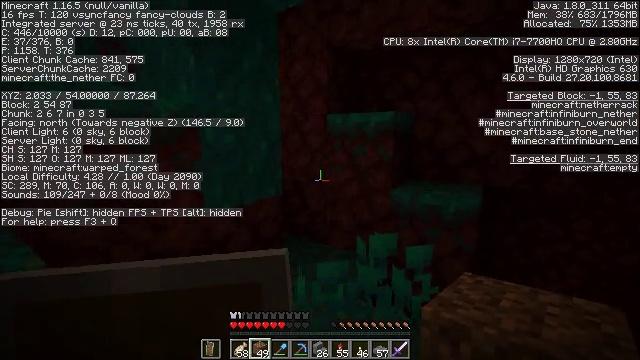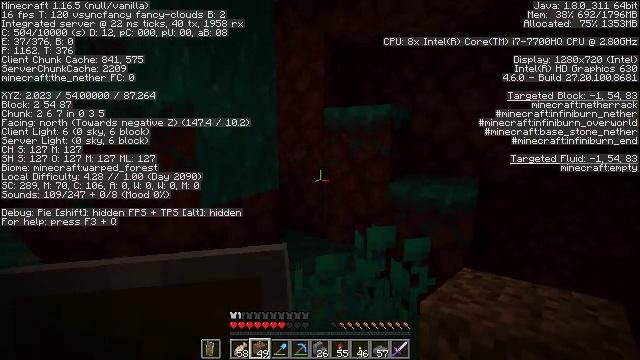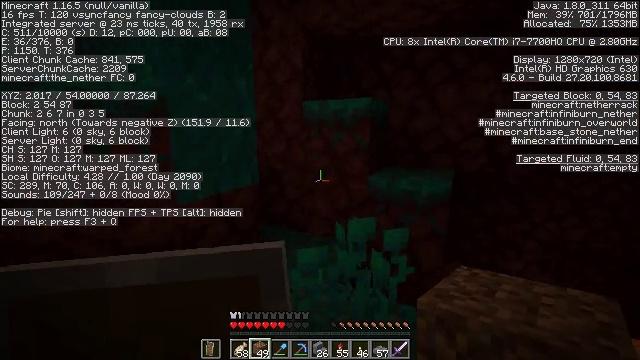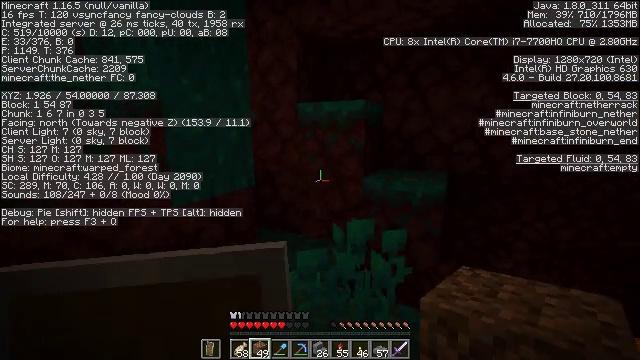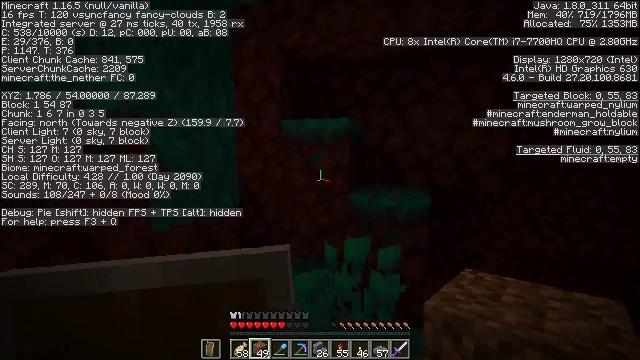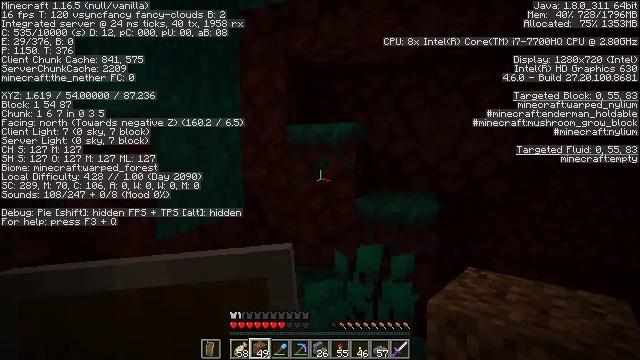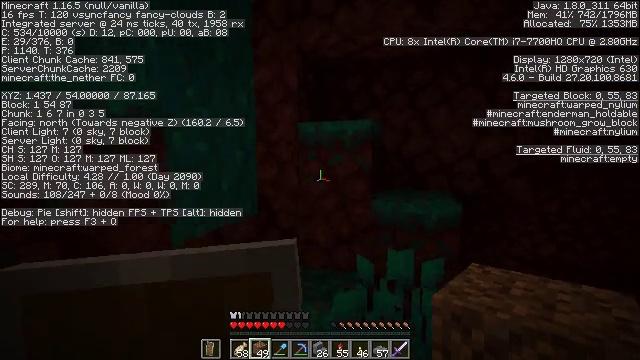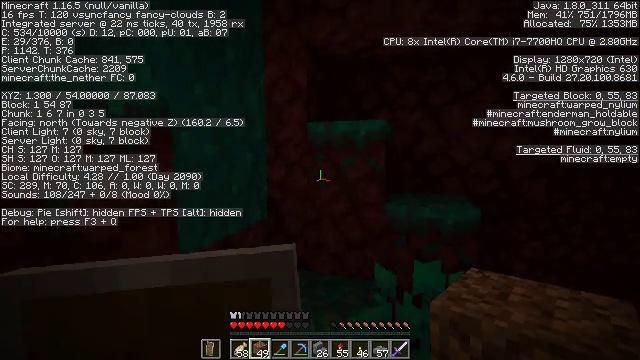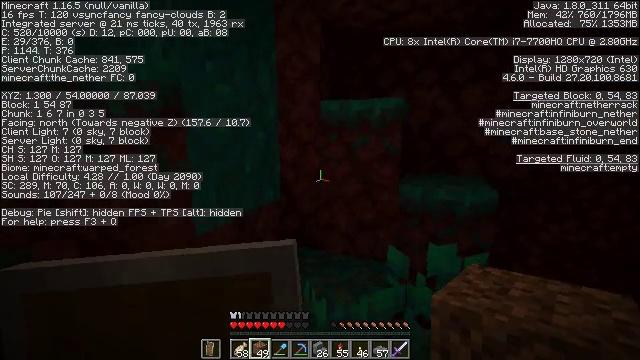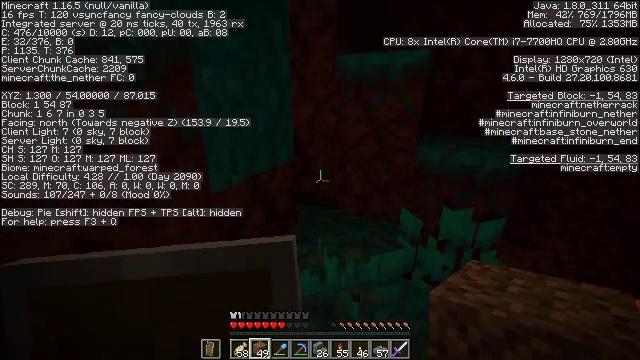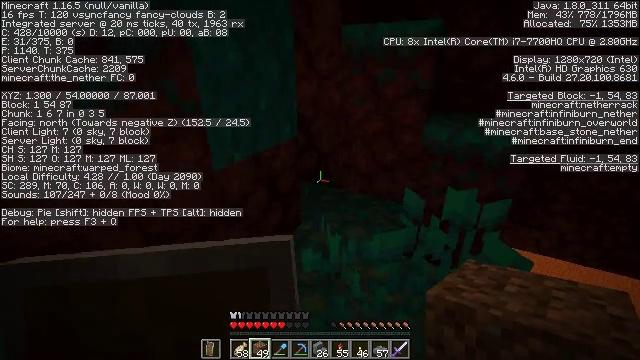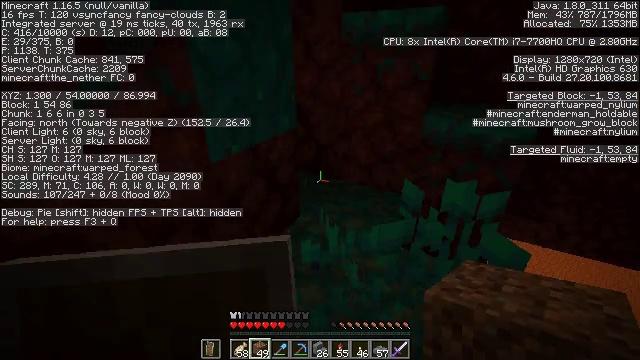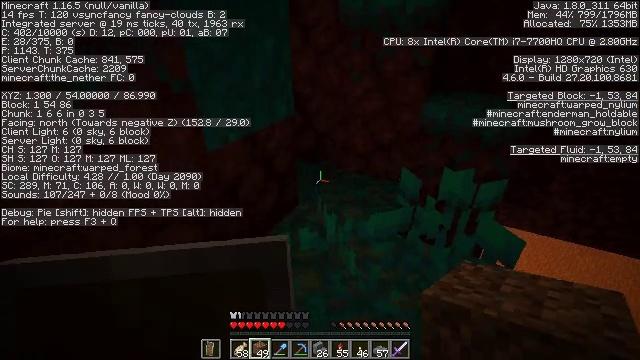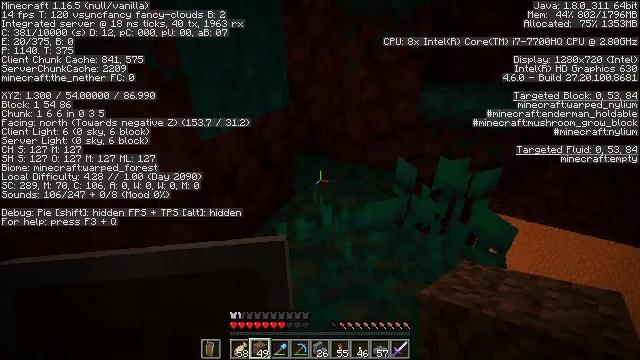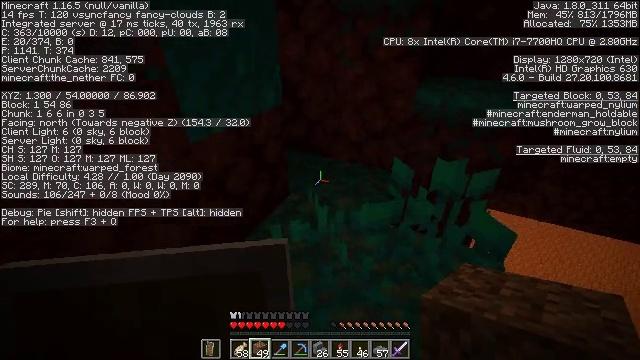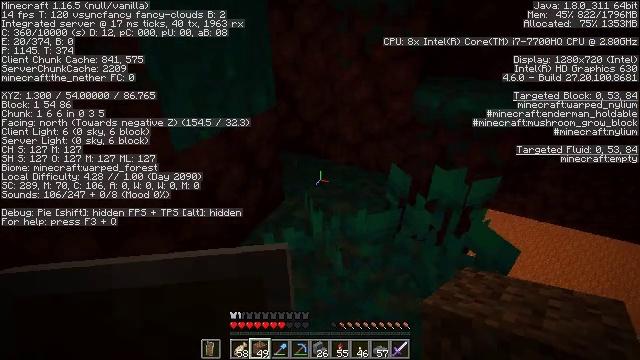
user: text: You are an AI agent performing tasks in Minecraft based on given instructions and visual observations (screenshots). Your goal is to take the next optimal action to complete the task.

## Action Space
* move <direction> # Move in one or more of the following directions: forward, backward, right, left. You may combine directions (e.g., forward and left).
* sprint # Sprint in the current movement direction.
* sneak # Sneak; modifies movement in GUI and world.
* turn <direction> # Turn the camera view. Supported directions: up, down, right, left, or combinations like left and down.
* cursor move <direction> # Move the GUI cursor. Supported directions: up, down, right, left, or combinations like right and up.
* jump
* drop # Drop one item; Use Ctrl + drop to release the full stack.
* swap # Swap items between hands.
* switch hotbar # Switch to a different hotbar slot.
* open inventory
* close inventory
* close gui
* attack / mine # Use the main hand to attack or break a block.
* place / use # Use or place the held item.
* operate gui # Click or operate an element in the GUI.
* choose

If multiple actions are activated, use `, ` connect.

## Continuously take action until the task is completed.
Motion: motion action
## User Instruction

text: Collect the warped nylium block.
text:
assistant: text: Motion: turn down
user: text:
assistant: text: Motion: turn right and down
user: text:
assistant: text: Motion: move left, turn right
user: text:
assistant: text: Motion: move forward and move left, turn right and up
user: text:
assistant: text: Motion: move forward and move left, turn up
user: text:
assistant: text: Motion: move forward and move left
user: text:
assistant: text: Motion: move forward and move left
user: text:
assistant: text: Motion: turn left and down
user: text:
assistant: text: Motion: turn left and down
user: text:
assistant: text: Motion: turn left and down
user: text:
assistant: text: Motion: turn down
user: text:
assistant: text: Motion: turn down
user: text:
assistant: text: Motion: turn down
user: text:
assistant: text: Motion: move forward
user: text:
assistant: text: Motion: move forward
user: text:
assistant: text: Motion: move forward
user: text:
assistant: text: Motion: move forward
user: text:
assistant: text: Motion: move forward
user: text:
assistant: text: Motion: move forward
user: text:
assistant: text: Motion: no_op
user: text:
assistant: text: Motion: no_op
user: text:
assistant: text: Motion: no_op
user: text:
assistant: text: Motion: no_op
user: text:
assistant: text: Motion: move left, turn right
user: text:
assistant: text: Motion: move forward and move left, turn right and up
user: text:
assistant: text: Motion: move forward, turn right and up
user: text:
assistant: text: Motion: turn right and up
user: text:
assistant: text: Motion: turn up
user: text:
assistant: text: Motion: no_op
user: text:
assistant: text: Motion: no_op